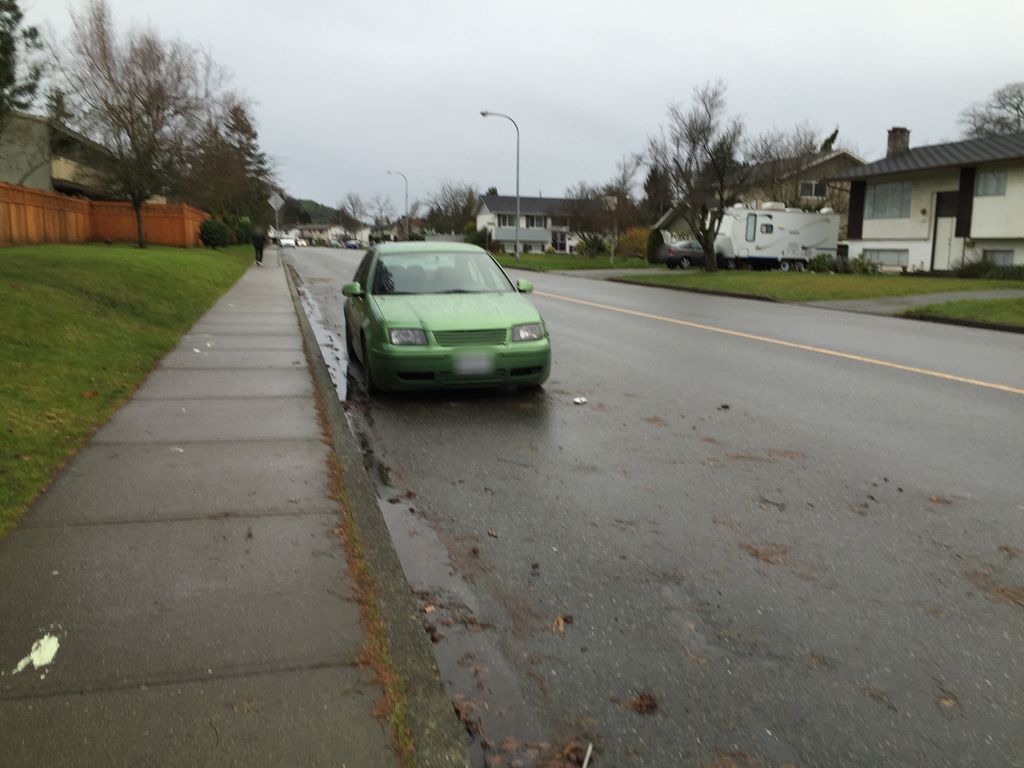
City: victoria